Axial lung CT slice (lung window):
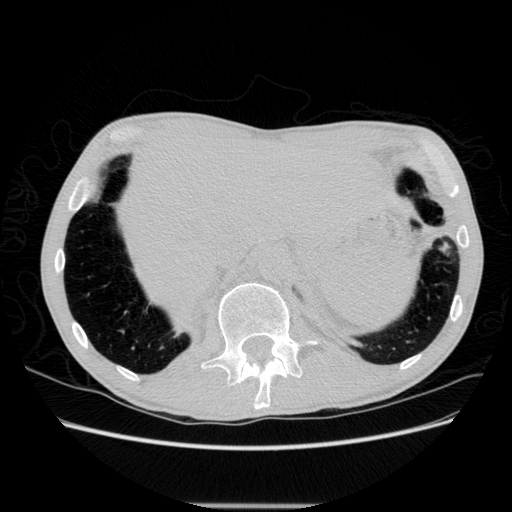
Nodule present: no